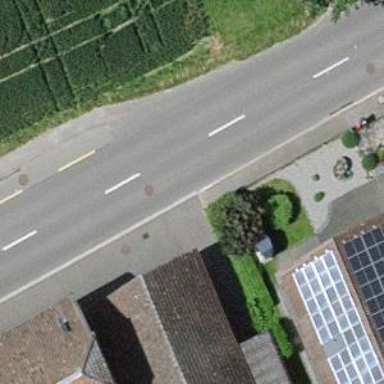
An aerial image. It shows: Secondary road with asphalt surface and sidewalk on the left.